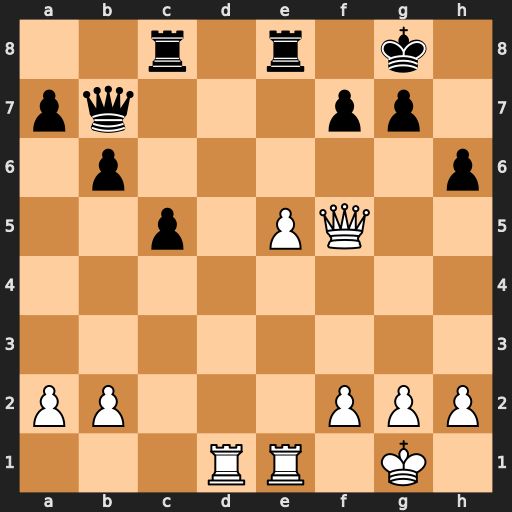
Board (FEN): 2r1r1k1/pq3pp1/1p5p/2p1PQ2/8/8/PP3PPP/3RR1K1
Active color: w
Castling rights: -
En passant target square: -
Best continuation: Rd7 Qxd7 Qxd7